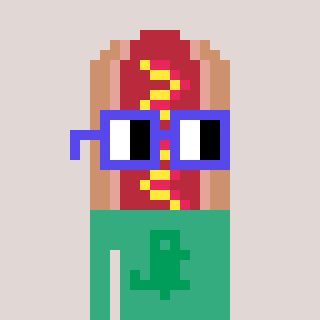
a pixel art character with square blue glasses, a hotdog-shaped head and a teal-colored body on a warm background